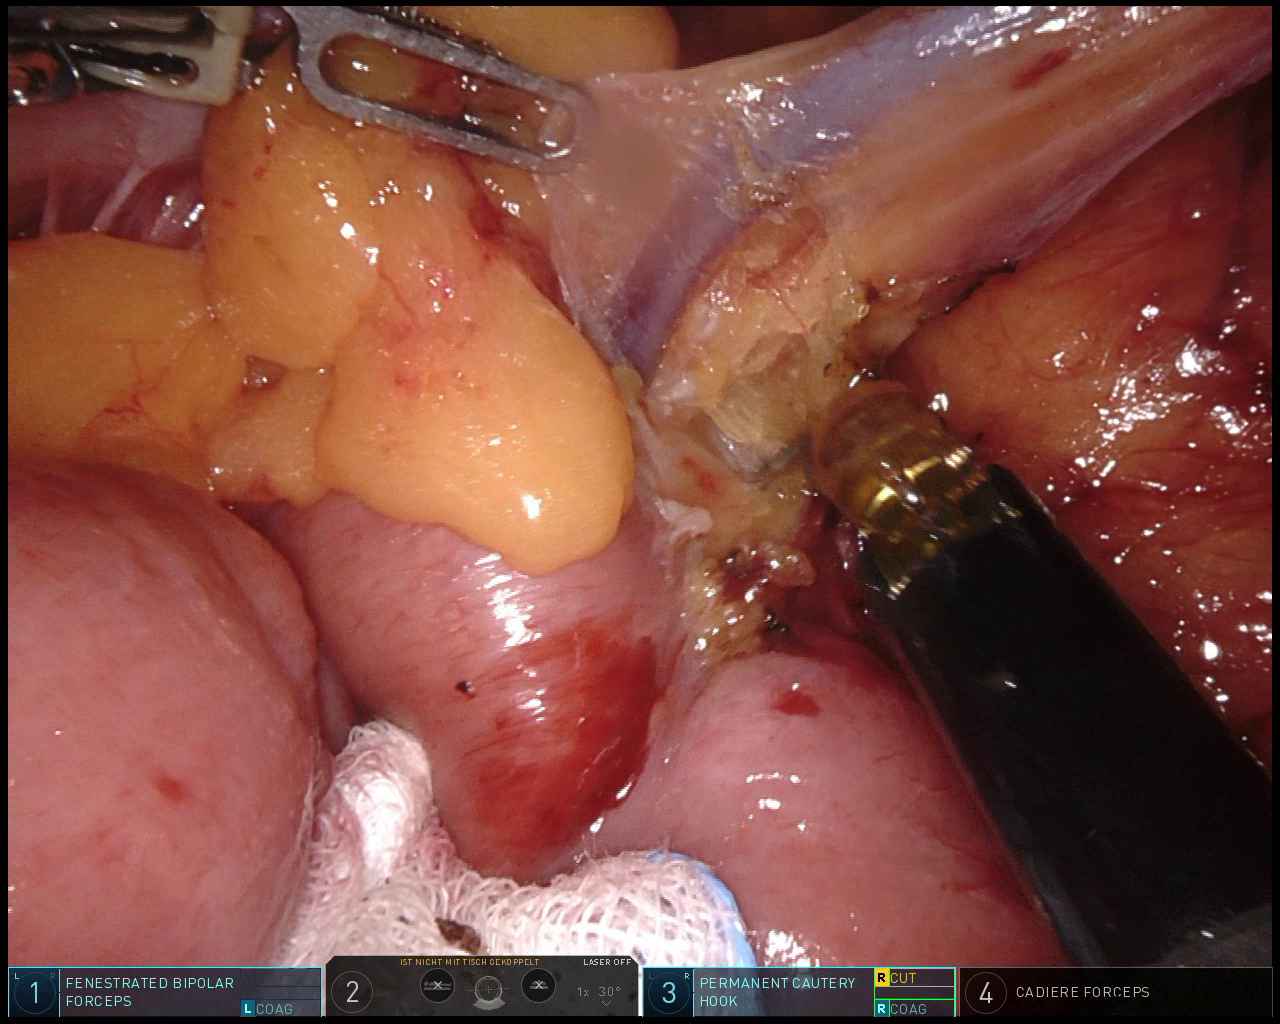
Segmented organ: small_intestine
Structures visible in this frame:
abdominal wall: no
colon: yes
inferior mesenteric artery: yes
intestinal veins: no
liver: no
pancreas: no
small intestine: yes
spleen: no
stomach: no
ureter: no
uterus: no
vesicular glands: no